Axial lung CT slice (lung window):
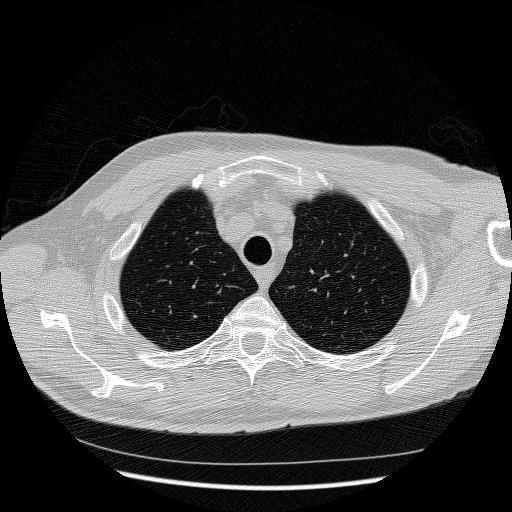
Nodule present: no